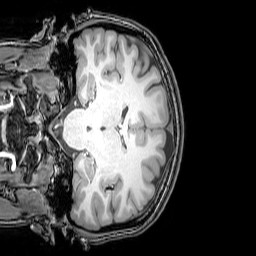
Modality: T1w
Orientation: coronal
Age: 23
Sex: female
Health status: healthy
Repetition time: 0.081 s
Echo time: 0.037 s